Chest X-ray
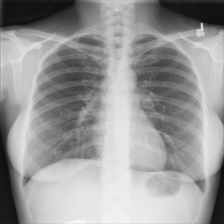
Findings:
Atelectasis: negative
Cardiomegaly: negative
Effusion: negative
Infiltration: negative
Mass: negative
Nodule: negative
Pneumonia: negative
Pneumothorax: negative
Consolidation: negative
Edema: negative
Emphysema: negative
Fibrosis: negative
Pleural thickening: negative
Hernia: negative